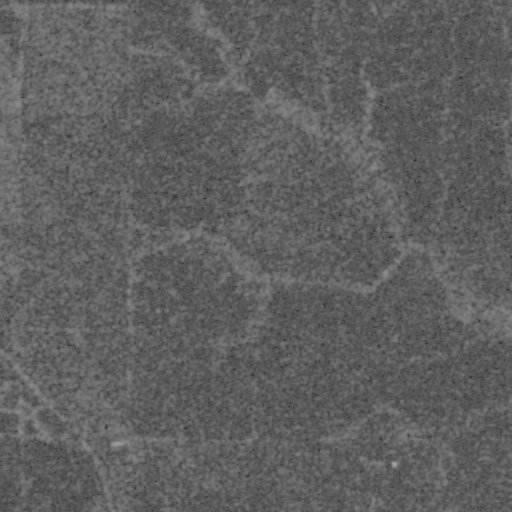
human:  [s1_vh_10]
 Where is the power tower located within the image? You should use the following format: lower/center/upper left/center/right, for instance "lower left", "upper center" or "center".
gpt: The power tower is located in the upper of the image.
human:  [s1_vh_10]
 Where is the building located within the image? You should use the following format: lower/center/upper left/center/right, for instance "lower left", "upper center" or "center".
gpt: The building is located in the lower left of the image.
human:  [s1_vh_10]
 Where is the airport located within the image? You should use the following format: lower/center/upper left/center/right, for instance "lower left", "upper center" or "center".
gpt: There is no airport in the image.

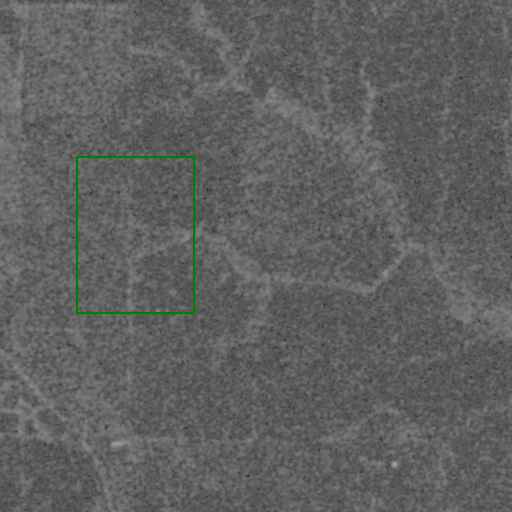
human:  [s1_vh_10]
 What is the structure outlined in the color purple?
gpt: There is no purple outline.
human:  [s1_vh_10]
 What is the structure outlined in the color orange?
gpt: There is no structure outlined in orange.